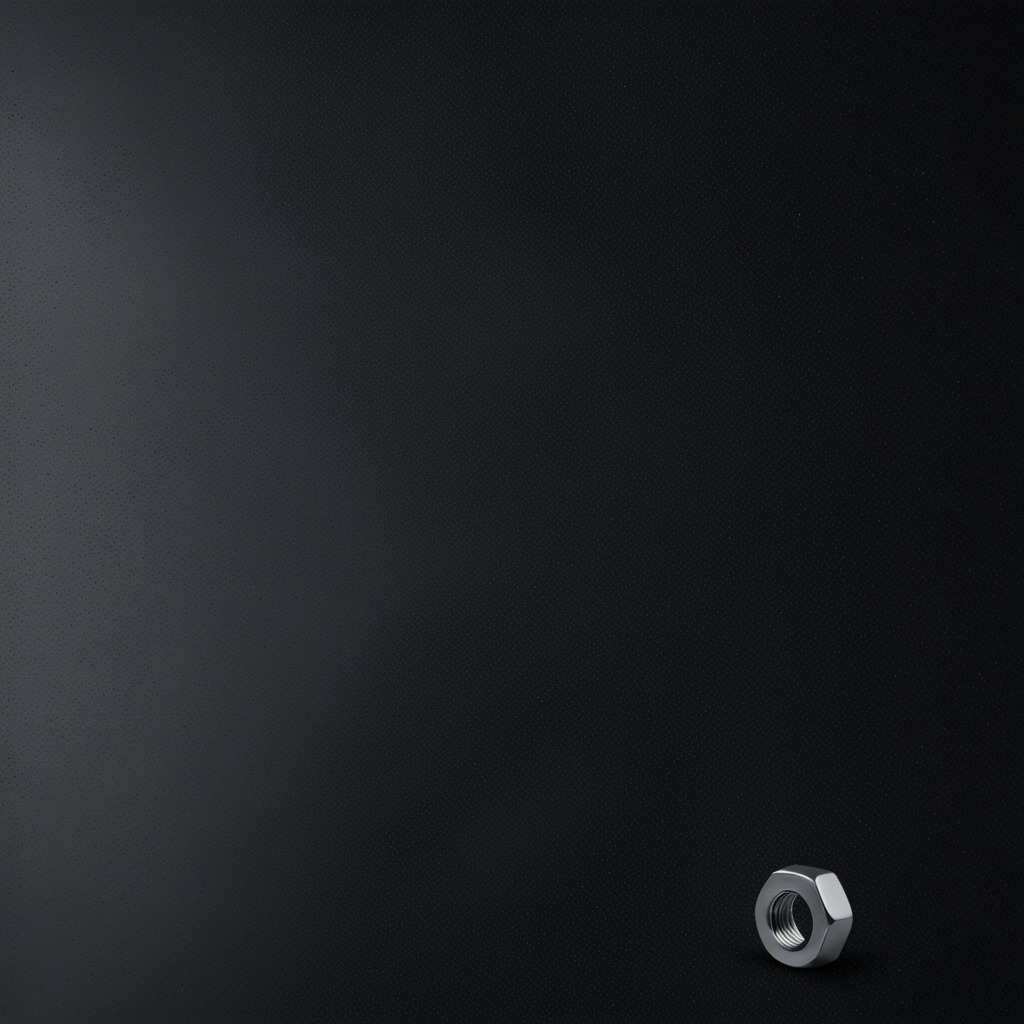
A metal nut is lying on the granite tabletop inside a workshop at night.